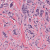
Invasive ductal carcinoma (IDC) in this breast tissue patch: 1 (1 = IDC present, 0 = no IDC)